Question: I have image wrapped in a link. The link adds extra padding in the bottom (Please see the red area in the attached image).
How can I remove it? I have tried to set the 'padding: 0;' and 'margin:0' and also I have tried 'display:inline-block', but it does not solve it.

'''
<a href="#"><img src="http://i50.tinypic.com/2poy3kl.jpg" /></a>
'''
'''
a{
background: red;
padding: 0;
}
'''
JS Fiddle:
<URL>
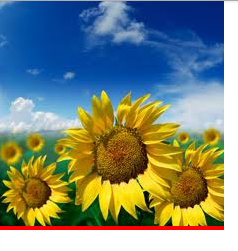
Answer: Use 'display: block;' for the 'img' tag:
'''
a img {
display: block;
}
'''
### Updated Fiddle: http://jsfiddle.net/D6Ak8/1/